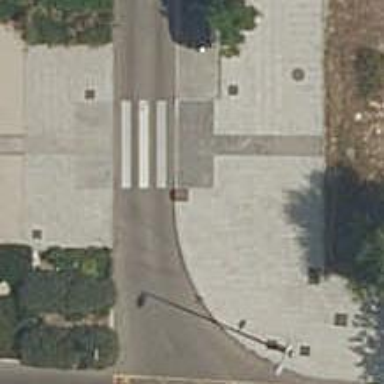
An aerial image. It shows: Uncontrolled road crossing.